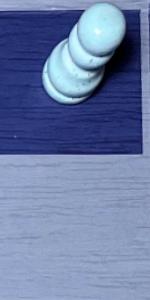
Label: Empty